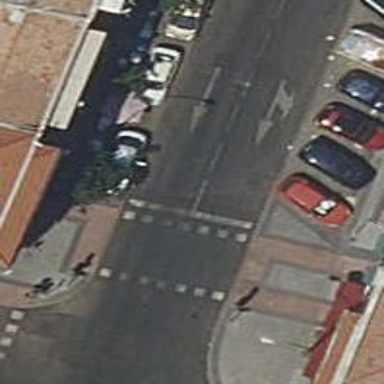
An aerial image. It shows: Marked road crossing.